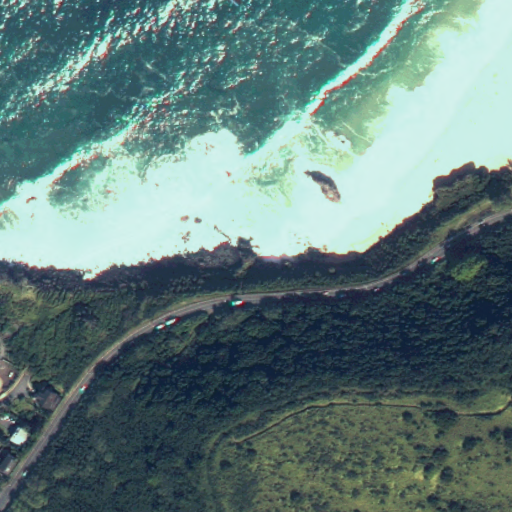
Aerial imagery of beach in Hawaii named Kaluahole containing only unknown